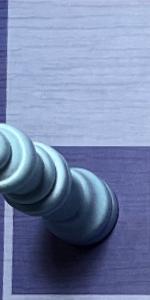
Label: Queen_White